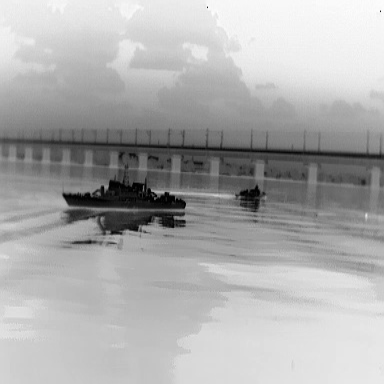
There is a warship in the infrared image.